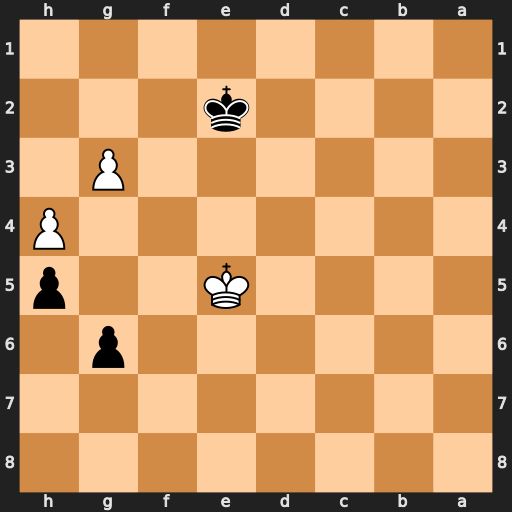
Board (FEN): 8/8/6p1/4K2p/7P/6P1/4k3/8
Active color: b
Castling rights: -
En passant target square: -
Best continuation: Kf3 Kf6 Kxg3